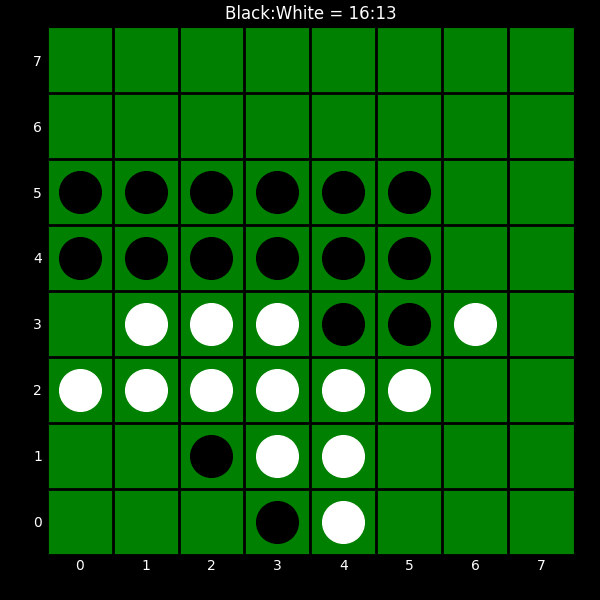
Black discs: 16
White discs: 13